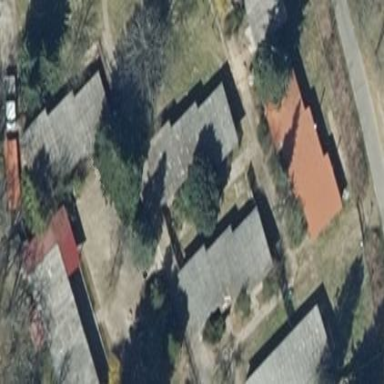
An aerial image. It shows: Bungalow-style building.